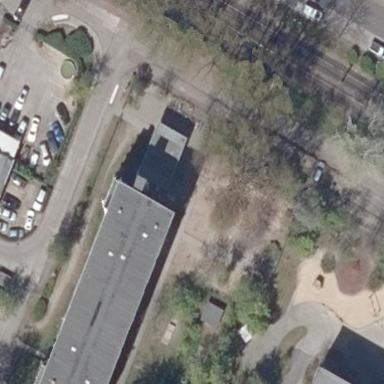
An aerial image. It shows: Dormitory building.